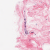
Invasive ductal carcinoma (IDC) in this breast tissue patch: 0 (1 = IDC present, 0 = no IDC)